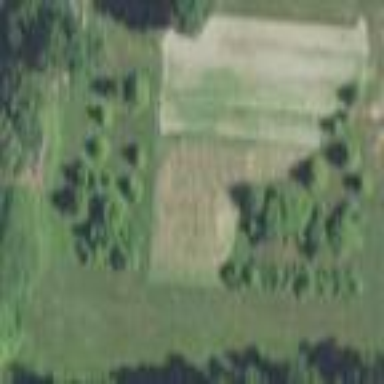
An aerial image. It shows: Plant nursery.